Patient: sex M, age 73
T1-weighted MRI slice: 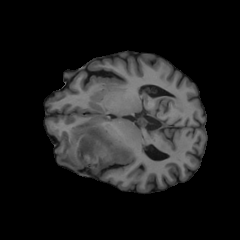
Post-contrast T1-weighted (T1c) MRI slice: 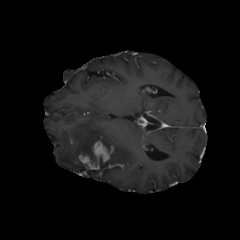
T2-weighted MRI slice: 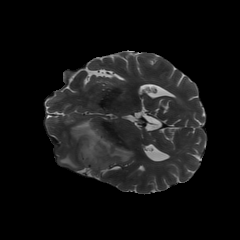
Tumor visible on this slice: yes
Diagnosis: Glioblastoma, IDH-wildtype
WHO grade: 4